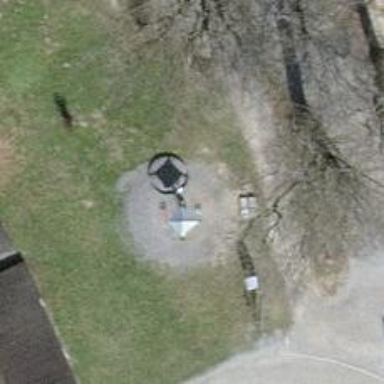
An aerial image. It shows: Playground featuring roundabout.